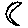
Label: moon